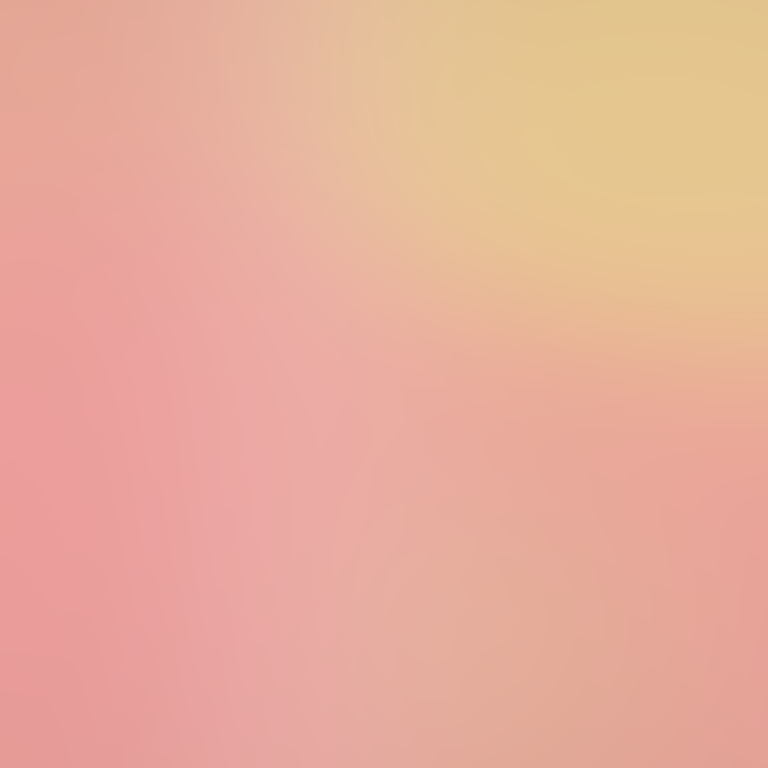
Abstract light effect, smooth gradient from soft pink to warm yellow, calm atmosphere, diffuse light, no room, no furniture, no objects.